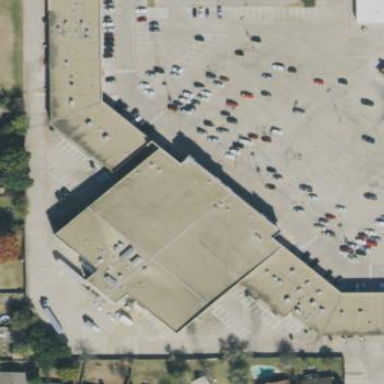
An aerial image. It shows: Retail building housing supermarket.